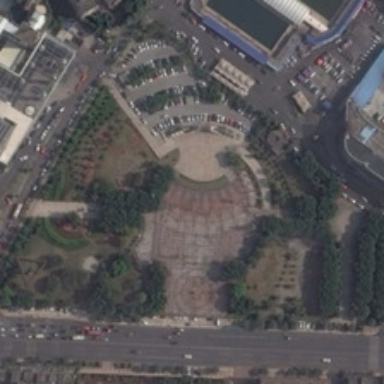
A lot of trees are planted around the square .